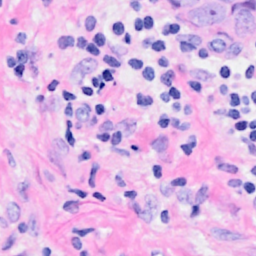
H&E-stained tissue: Breast